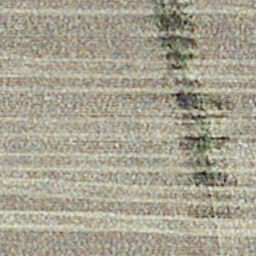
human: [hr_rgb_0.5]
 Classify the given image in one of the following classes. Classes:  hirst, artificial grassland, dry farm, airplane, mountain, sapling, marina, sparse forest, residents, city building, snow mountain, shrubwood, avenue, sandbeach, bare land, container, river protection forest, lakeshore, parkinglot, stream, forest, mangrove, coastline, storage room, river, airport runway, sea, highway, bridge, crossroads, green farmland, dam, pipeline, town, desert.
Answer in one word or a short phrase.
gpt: dry farm